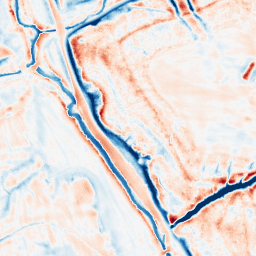
Category: edge_preserving
Decomposition family: bilateral
Decomposition parameters: d: 21
sigma_color: 75
sigma_space: 25
Upsampling method: sinc_hamming
Upsampling parameters: scale: 2
kernel_size: 8
Upsampling scale: 2